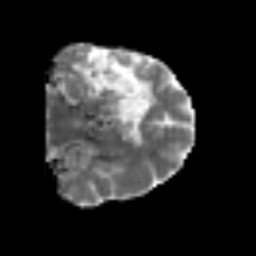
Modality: MD
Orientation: coronal
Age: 68
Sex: male
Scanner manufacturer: siemens
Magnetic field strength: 3 T
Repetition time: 6.1 s
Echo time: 0.101 s